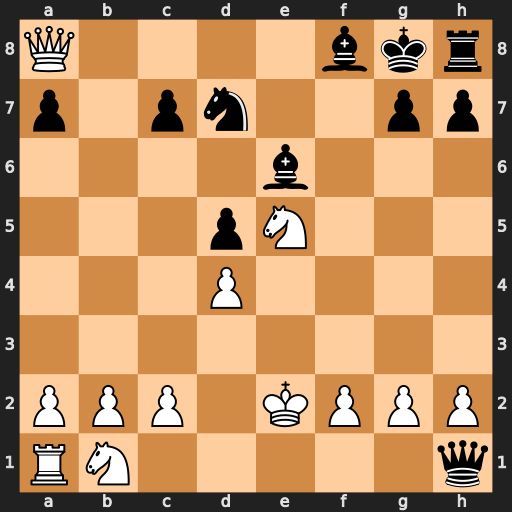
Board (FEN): Q4bkr/p1pn2pp/4b3/3pN3/3P4/8/PPP1KPPP/RN5q
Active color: w
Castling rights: -
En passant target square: -
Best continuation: Nxd7 Bg4+ Kd2 Qd1+ Kc3